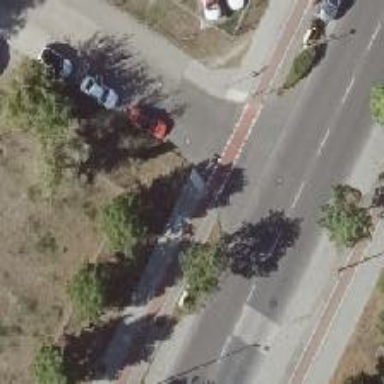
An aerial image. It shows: Asphalt service road with sidewalk on the left.